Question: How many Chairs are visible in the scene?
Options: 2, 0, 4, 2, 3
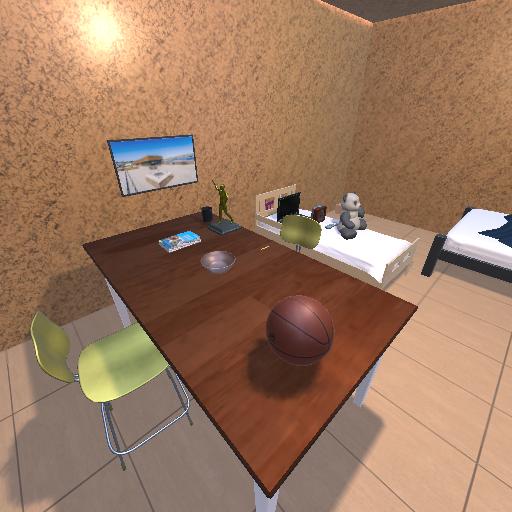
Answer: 2